RGB frame:
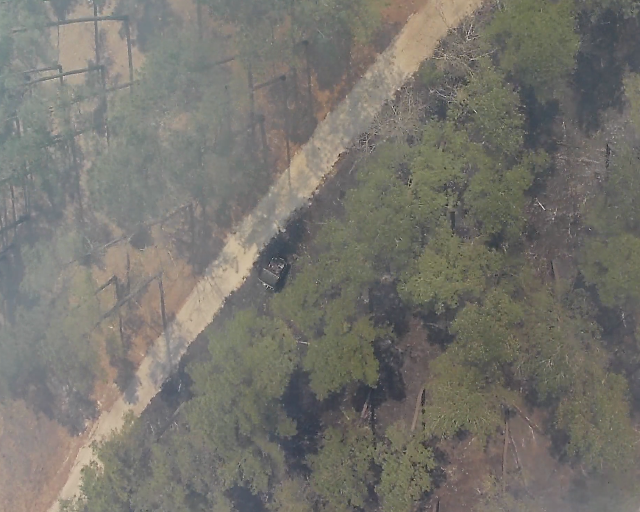
Thermal frame:
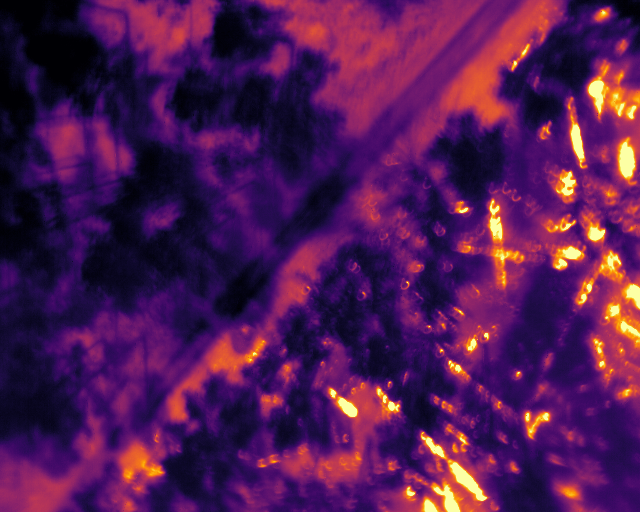
Captured: 2026-02-27 02:41:01
Pixels at or above 80 °C: 1920 (fraction of frame: 0.005859)